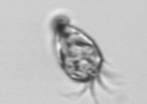
Label: Paratontonia_gracillima